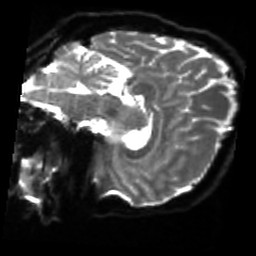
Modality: sbref
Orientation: sagittal
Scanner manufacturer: siemens
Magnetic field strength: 3 T
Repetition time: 4 s
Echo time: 0.0594 s